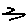
Label: zigzag